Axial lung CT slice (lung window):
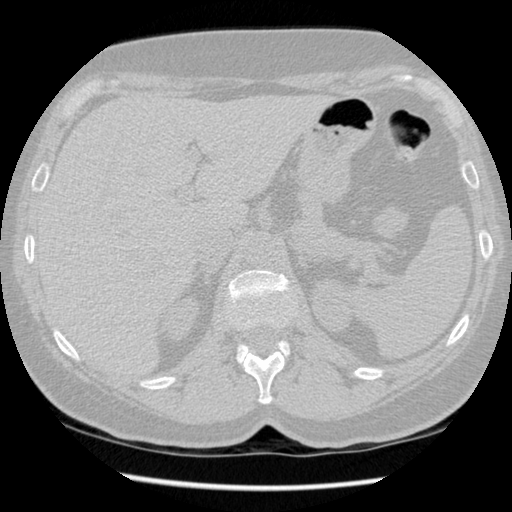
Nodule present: no